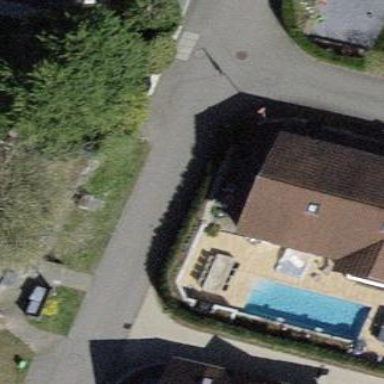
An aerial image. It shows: Residential building.